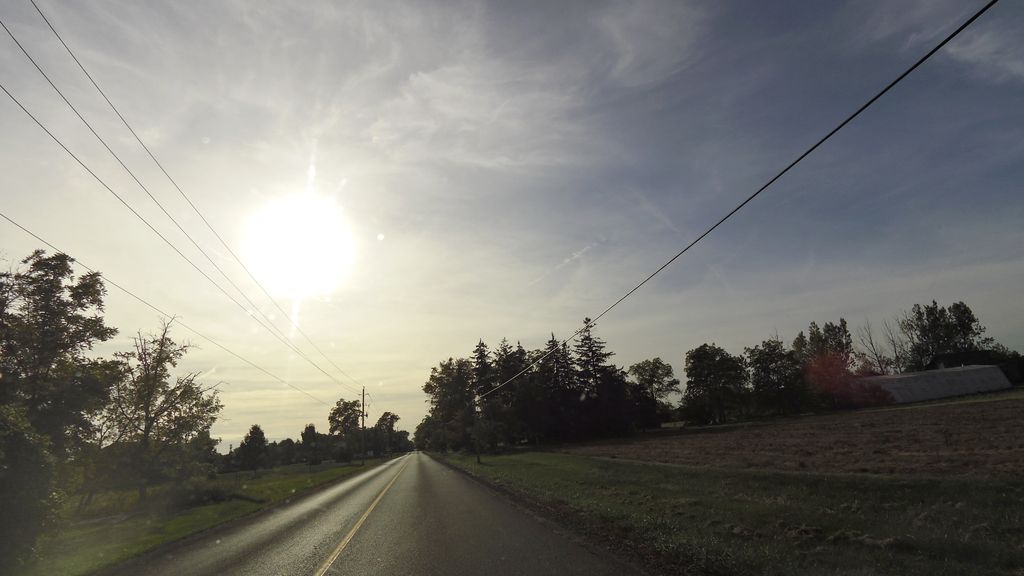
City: hamilton